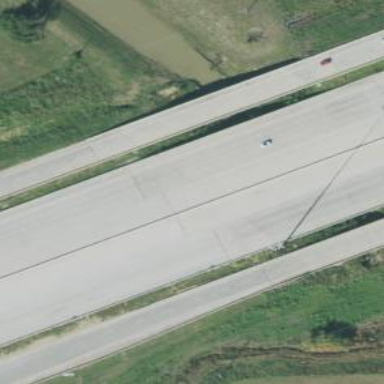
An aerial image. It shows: View of motorway.